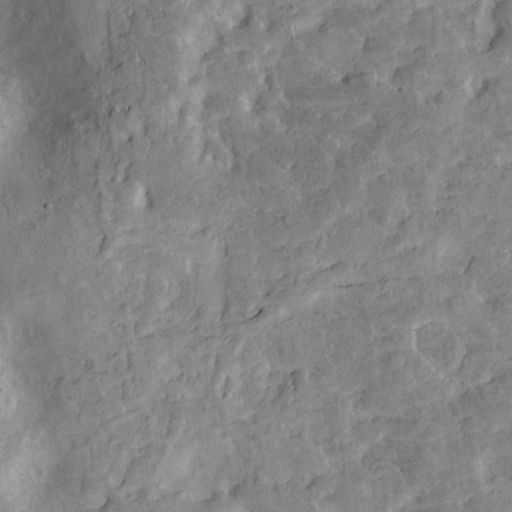
Objects detected: cone